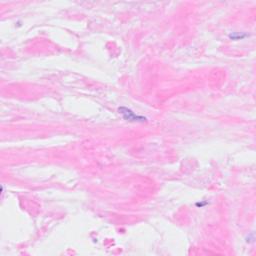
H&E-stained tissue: Breast